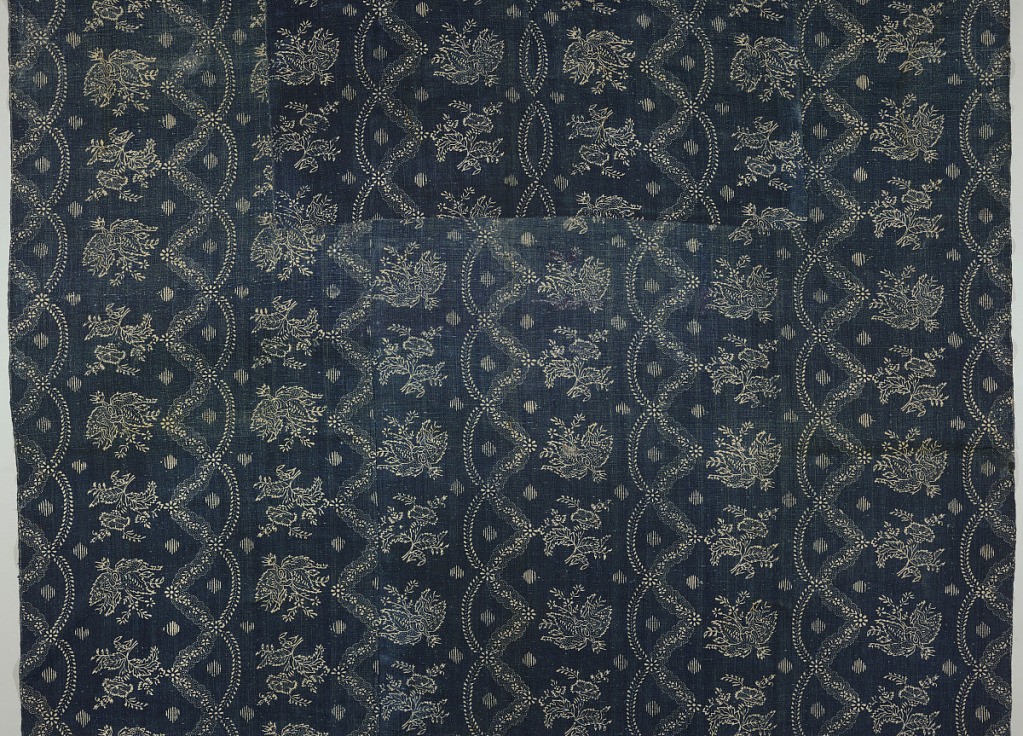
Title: Textile
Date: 18th century
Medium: bast fiber Technique: resist printed, indigo dyed plain weave
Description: Blue resist on an ivory ground in a pattern of swag stripes alternating with stripes of detached flowers.